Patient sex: F
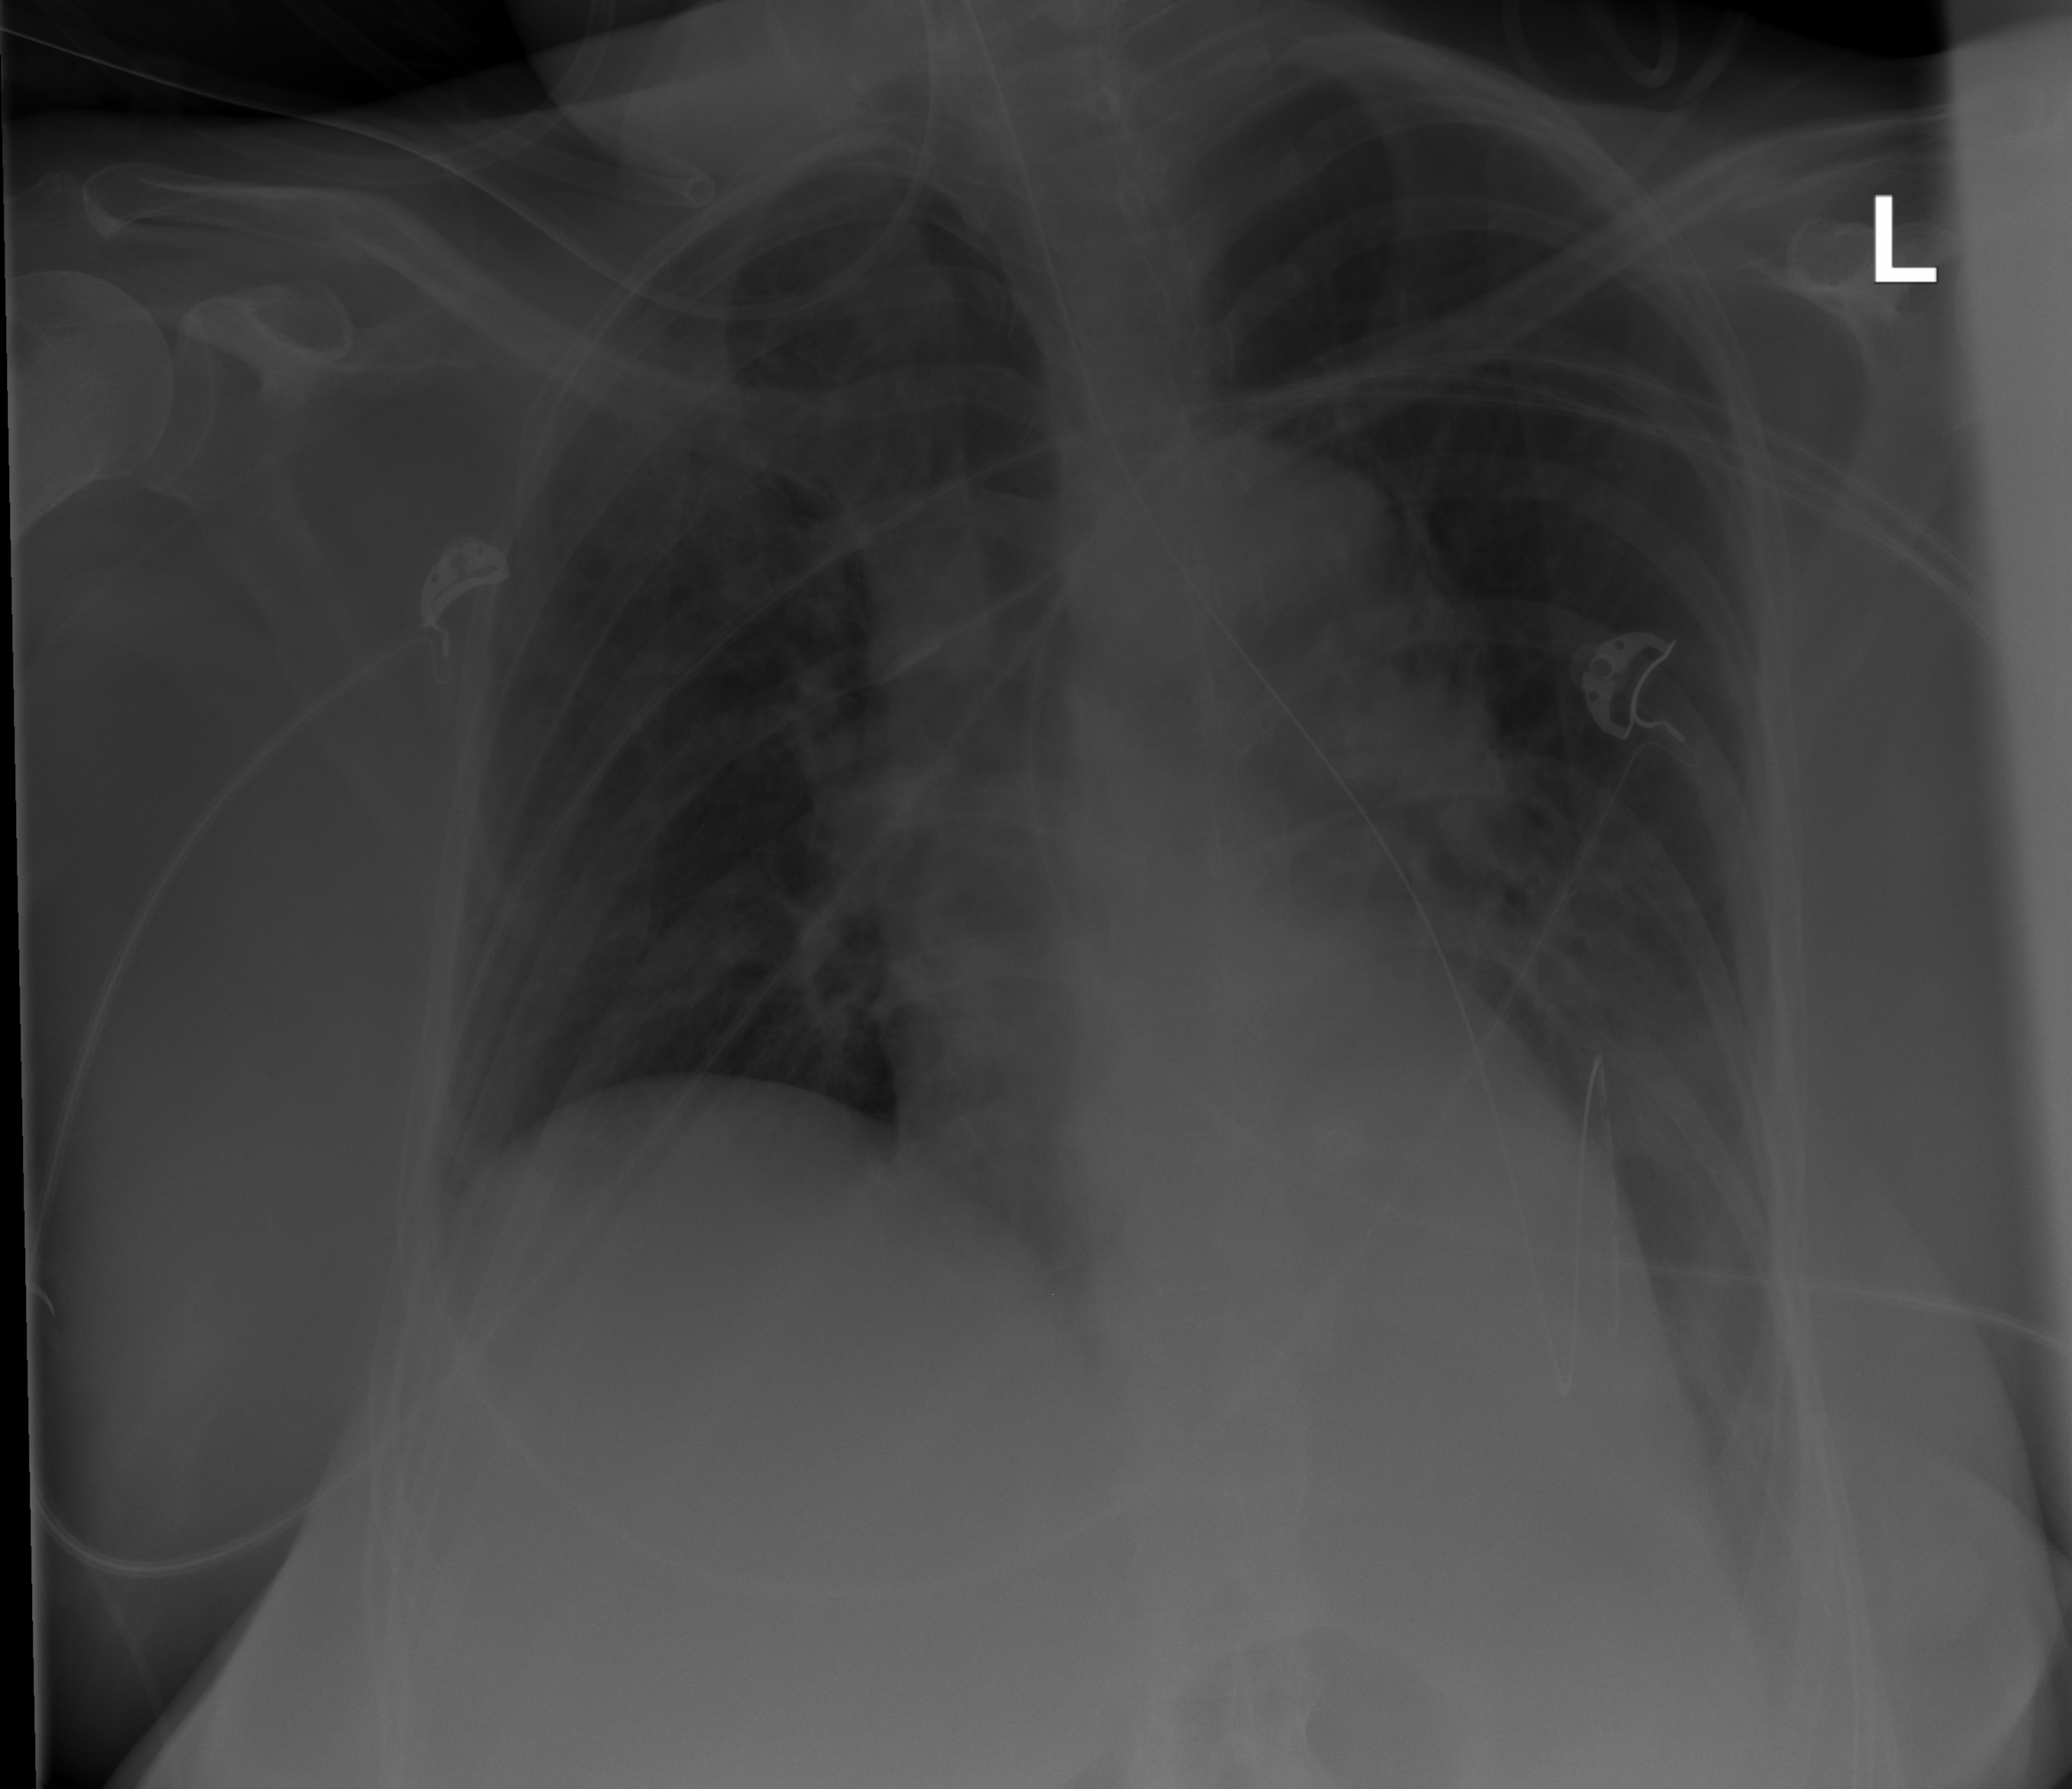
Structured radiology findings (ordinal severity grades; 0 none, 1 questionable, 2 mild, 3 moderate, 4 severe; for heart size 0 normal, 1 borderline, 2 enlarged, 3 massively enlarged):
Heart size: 1
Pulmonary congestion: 1
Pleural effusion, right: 2
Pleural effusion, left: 1
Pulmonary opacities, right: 2
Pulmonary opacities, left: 2
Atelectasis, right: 2
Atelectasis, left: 3